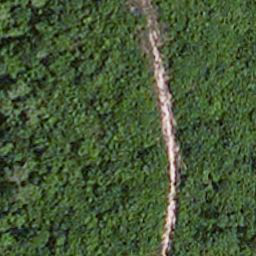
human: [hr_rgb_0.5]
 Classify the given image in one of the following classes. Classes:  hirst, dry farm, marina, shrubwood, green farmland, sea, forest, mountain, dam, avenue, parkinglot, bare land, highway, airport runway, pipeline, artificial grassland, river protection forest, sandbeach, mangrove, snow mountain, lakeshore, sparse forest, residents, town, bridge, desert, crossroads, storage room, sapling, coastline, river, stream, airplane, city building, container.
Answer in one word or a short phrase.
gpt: avenue